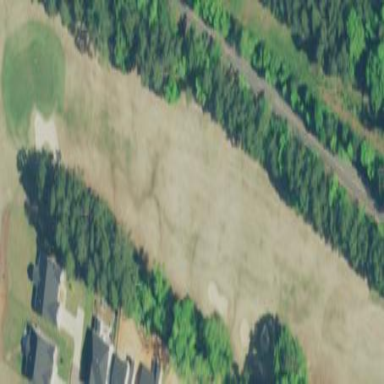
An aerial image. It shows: Scenic golf fairway.